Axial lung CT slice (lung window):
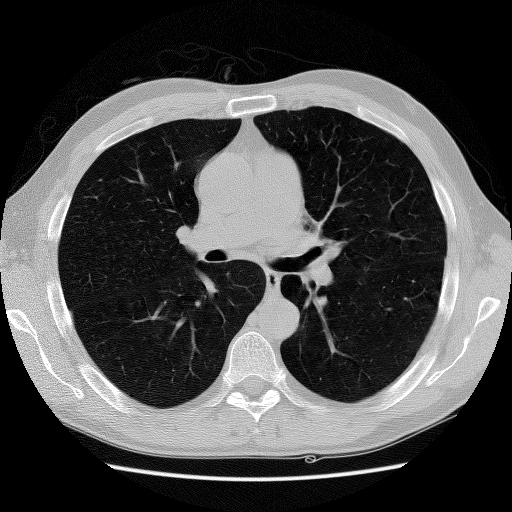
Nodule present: no